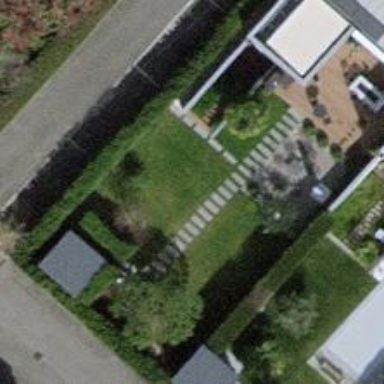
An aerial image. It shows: Garden enclosed by fence.